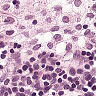
Metastatic tissue present: no